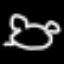
Label: frog